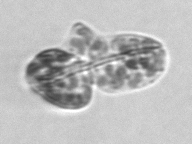
Label: Karenia